Question: I am using the laravel php framework, version 4.1 and the <URL> package. I am using the following code in routes.php:
'''
Route::get('/test/export', function() {
return PDF::url('http://google.com');
});
'''
But I get this error saying 'WKHTMLTOPDF didn't return any data':

I also tried using an internal view like this:
'''
Route::get('/test/export', function() {
return PDF::html('Auth.home');
});
'''
But I got the same error
I have also tried giving my whole project recursive permissions and that did not fix it either.
I am running OS X 10.9 on a 2011 macbook pro and using mamp
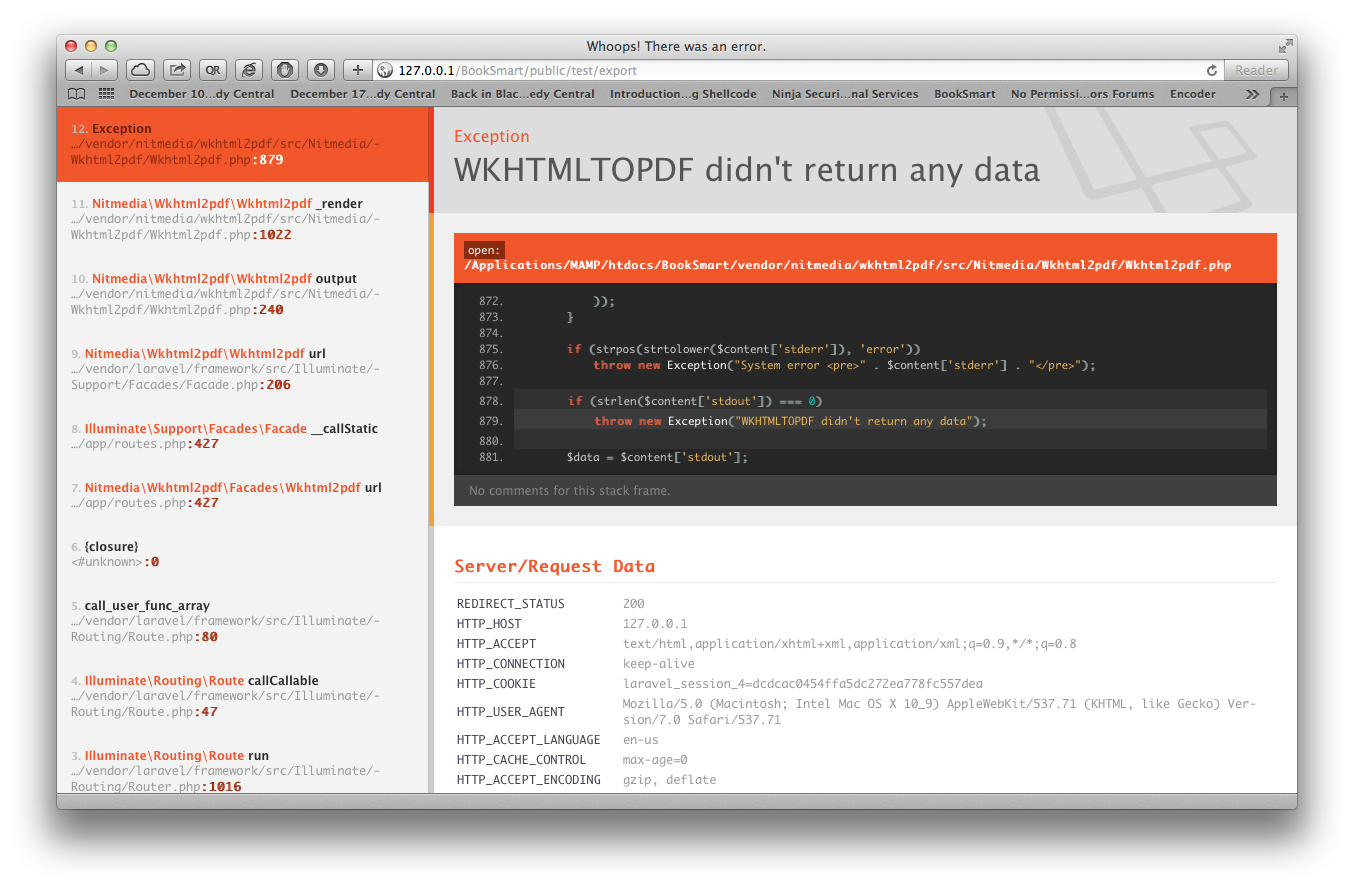
Answer: I see this in the Troubleshooting manual for this package:
'1. Some users have noted a strange permissions issue executing the drivers. Try chmod'ing the driver files to solve the issue.'
Have you given this a shot?